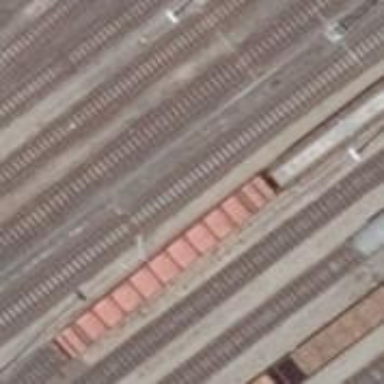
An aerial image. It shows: Railway yard with electrified contact lines.